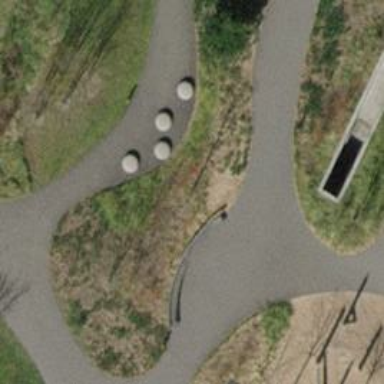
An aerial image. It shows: Bench for seating.